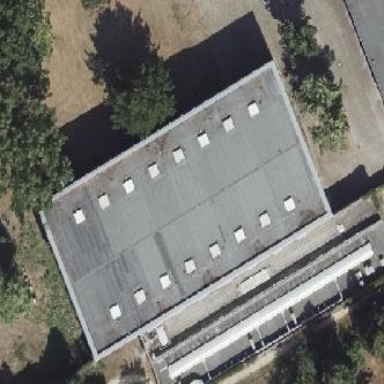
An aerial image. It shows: Sports hall building designated for leisure land.